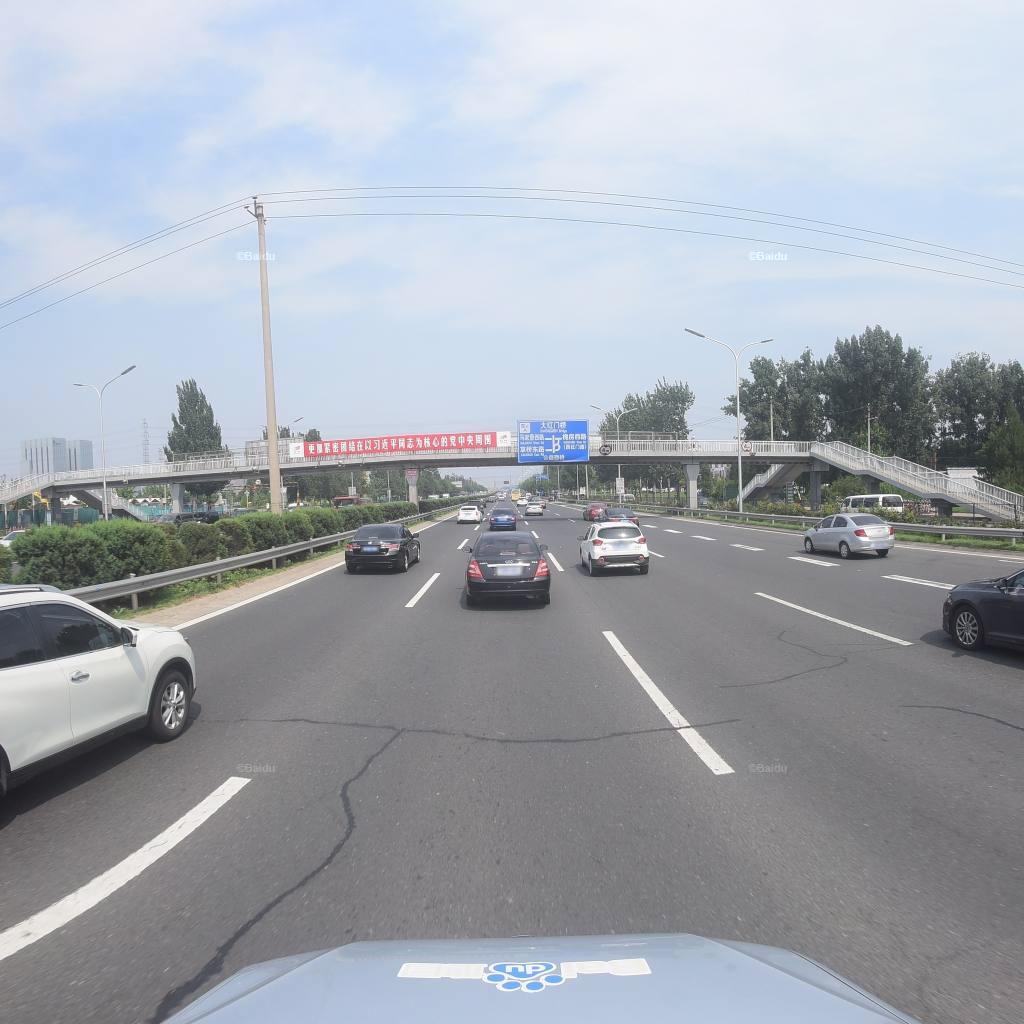
Region: Fengtai
Road damage annotations: transverse patch, transverse patch, longitudinal patch, transverse patch, transverse patch, longitudinal patch